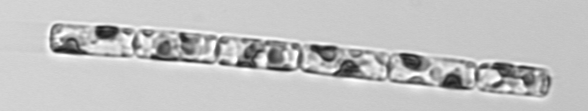
Label: Guinardia_delicatula